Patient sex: M
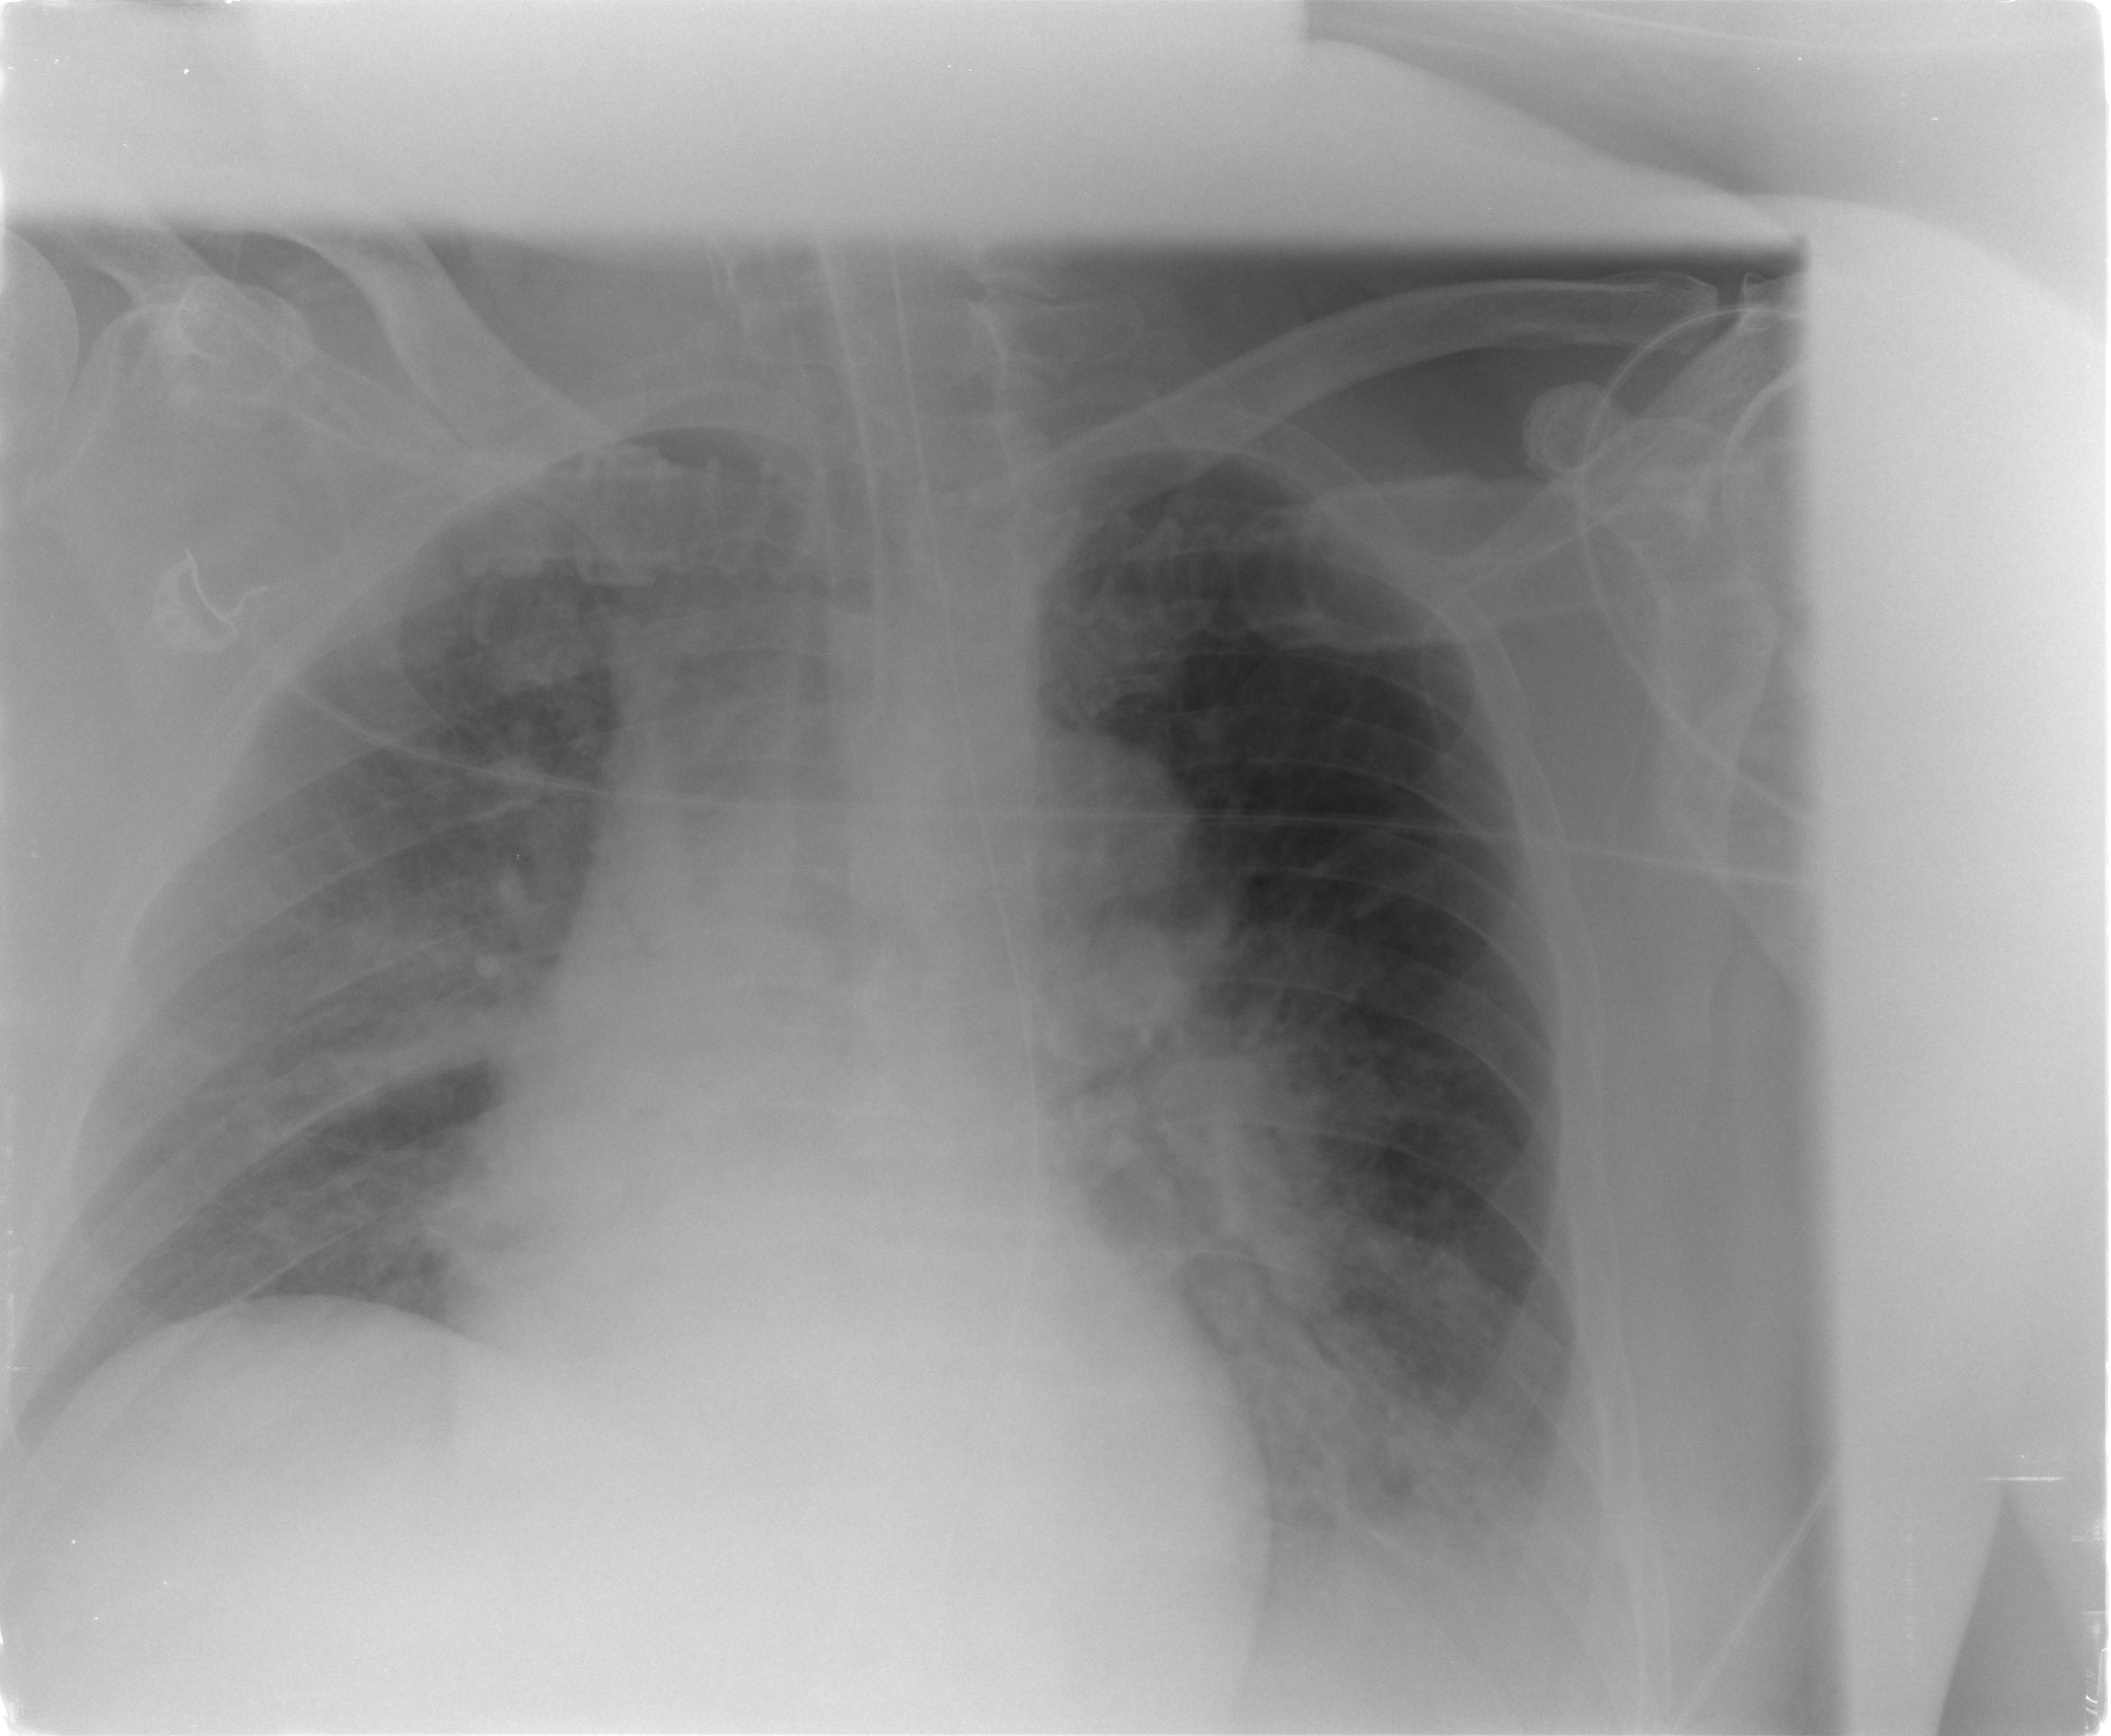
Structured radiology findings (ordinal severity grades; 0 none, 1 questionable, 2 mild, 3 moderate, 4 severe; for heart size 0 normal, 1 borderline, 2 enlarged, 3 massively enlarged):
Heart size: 0
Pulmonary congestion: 0
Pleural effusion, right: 0
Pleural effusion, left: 2
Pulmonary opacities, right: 3
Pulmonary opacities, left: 0
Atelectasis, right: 2
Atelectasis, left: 0